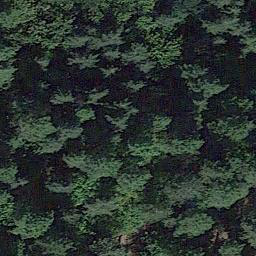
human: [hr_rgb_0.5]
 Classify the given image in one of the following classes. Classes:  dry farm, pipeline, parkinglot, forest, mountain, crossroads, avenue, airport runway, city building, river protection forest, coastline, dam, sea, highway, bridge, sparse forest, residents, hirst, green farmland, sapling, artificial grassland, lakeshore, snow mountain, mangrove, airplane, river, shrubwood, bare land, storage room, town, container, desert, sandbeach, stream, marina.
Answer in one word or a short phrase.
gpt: forest